Field crop: maize
Growth stage: 2
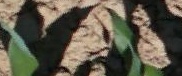
Species: maize